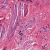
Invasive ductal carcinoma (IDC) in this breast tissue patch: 0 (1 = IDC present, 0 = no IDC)